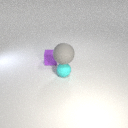
small cyan rubber sphere to the right of small purple rubber cube